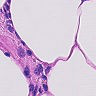
Metastatic tissue present: no